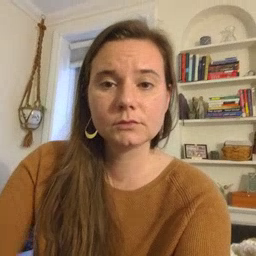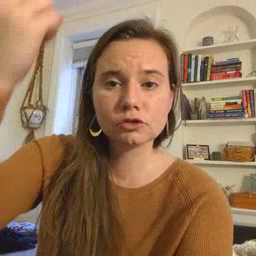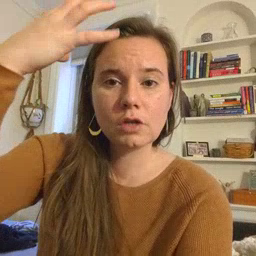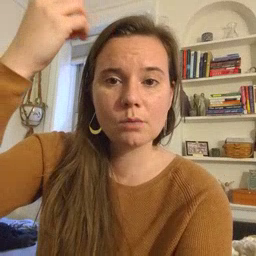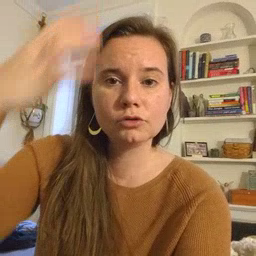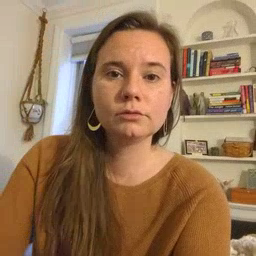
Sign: shower